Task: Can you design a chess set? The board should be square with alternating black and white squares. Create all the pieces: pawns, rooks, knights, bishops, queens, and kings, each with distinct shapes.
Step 2915:
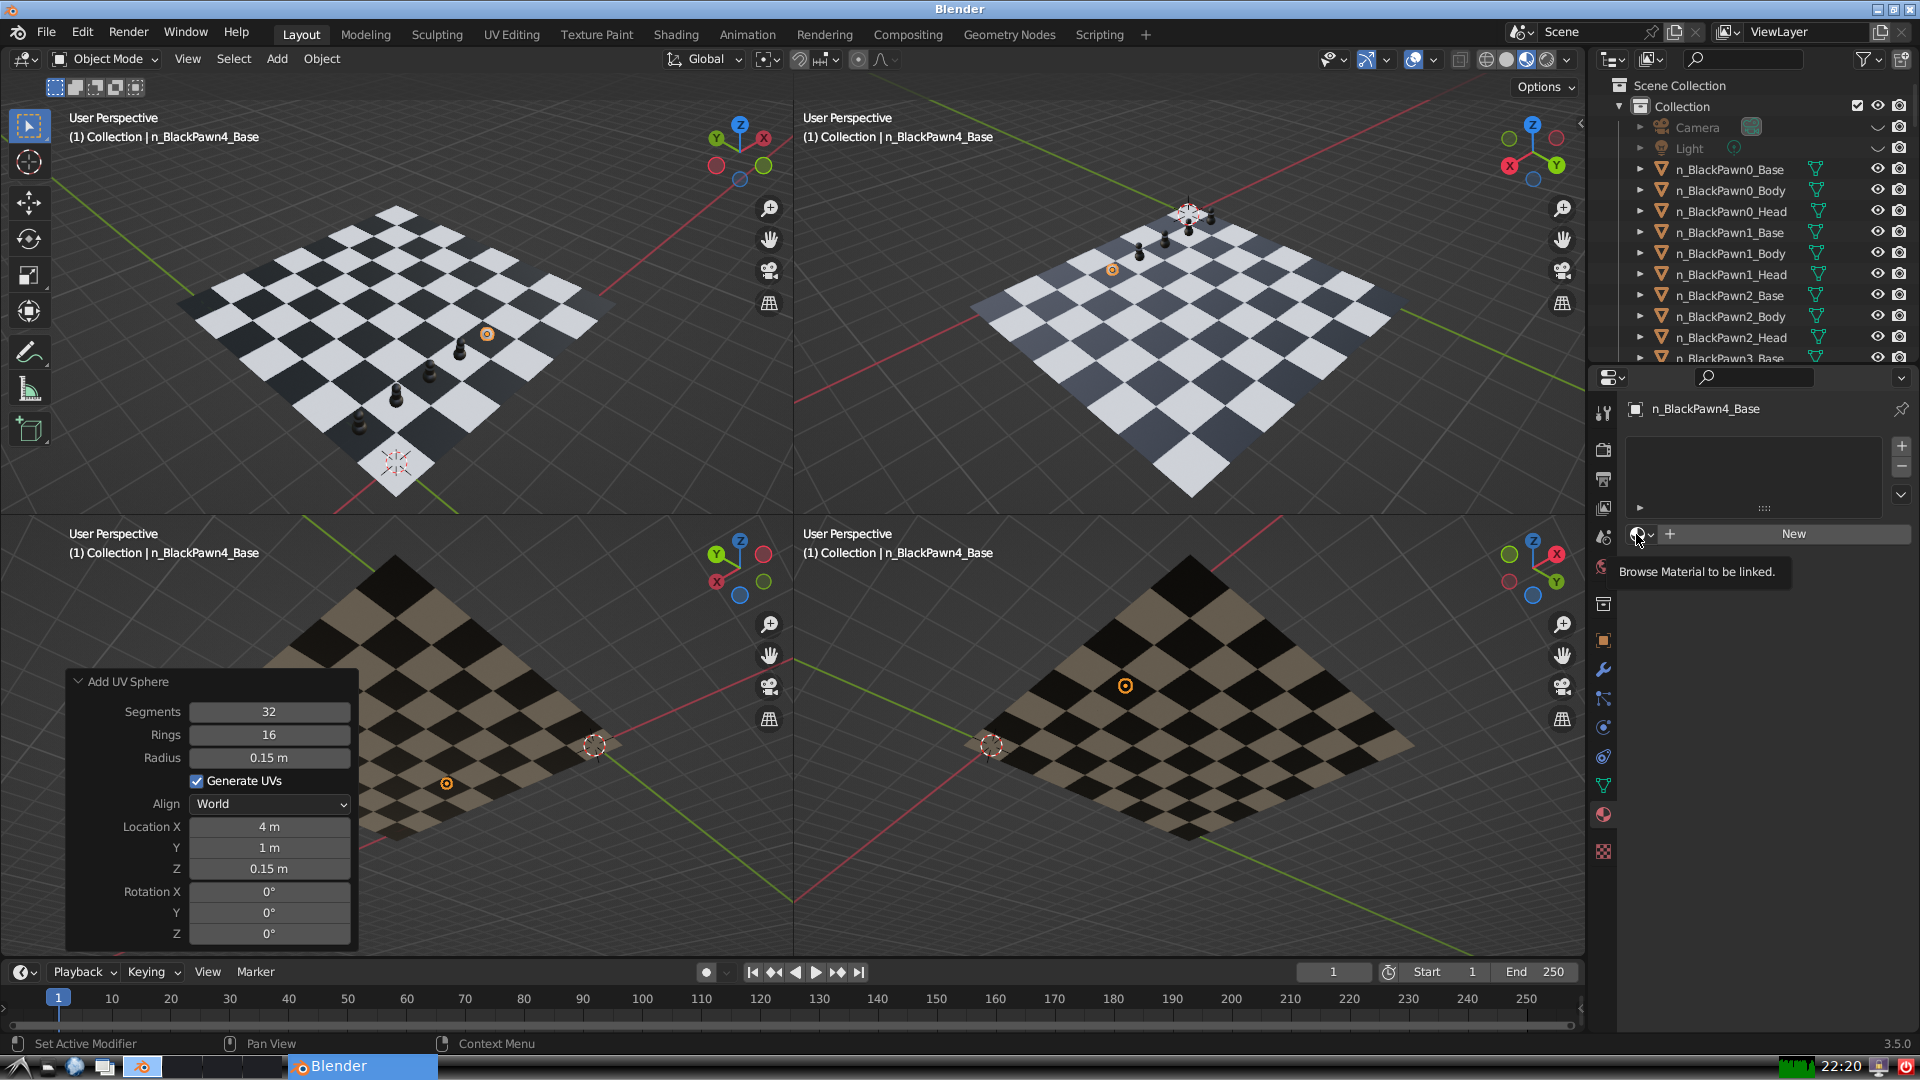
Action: click: no